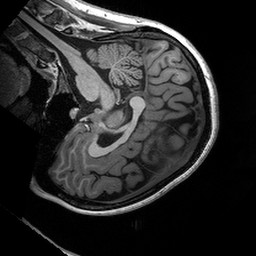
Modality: T1w
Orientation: sagittal
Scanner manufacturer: siemens
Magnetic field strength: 3 T
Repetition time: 2.53 s
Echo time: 0.00288 s